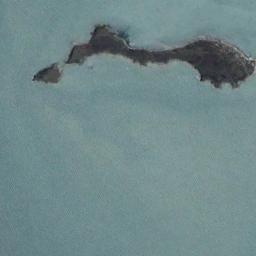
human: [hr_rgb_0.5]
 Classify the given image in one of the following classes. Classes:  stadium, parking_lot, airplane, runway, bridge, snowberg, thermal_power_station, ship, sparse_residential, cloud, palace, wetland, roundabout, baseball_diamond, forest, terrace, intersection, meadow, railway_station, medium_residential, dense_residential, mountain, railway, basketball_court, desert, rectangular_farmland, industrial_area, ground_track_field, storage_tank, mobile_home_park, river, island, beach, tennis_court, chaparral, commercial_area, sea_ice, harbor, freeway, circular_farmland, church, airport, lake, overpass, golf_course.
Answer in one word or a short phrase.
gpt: island